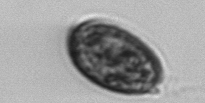
Label: Prorocentrum